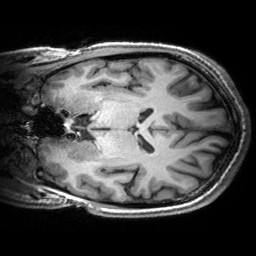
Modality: T1w
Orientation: coronal
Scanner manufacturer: siemens
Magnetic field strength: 3 T
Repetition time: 2.53 s
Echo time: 0.00299 s